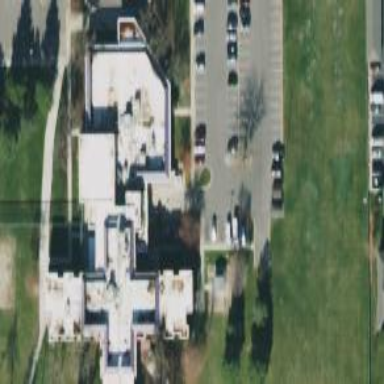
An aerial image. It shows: Hospital building.